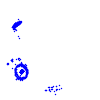
Particle: pion